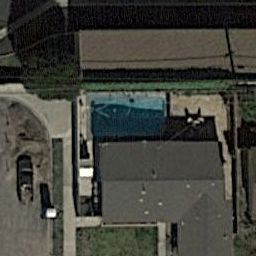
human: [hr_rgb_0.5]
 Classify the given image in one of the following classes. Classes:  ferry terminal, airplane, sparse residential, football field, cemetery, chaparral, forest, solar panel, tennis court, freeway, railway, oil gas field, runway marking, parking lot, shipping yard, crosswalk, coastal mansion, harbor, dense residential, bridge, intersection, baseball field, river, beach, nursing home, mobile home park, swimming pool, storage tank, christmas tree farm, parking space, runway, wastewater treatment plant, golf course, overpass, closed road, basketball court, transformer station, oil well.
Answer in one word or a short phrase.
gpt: swimming pool